Question: Okay, I am populating a list with listitembuttons based on cities that are searched. It will populate the list with a listitembutton for each city that matches the entered text. When I enter in a new city I want to remove the other listitembuttons and replace them with the new list of cities that I searched for. I am able to remove them using this piece of code.
'''
def clear_locations(self):
for x in self.search_results.adapter.data:
self.search_results.adapter.data.remove(x)
'''
If I use this function to print x i n self.search_results.adapter.data: for example when I searched London: it will print out four cities each in its own ListItemButton. However, it only removes the amount ListItemButtons equal to the amount of new ones created.
Say I search for london first and get four listitembuttons. Then I search for paris. It removes two of the london listitembuttons and adds two paris ones. If i search for murfreesboro, it would remove one of the london listitembuttons and add one murfreesboro one. What I don't get is that the four loop will go through and print all the cities in the data but will only remove the amount equal to the amount of new cities. Any help would be great.
here is the rest of my code:
main.py
'''
from kivy.app import App
from kivy.uix.boxlayout import BoxLayout
from kivy.properties import ObjectProperty, ListProperty, StringProperty, NumericProperty
from kivy.network.urlrequest import UrlRequest
import json
from kivy.adapters.listadapter import ListAdapter
from kivy.uix.listview import ListItemButton
class WeatherRoot(BoxLayout):
location_form = ObjectProperty()
current_weather = ObjectProperty()
def show_current_weather(self, location=None):
self.clear_widgets()
if location is not None:
self.current_weather = CurrentWeather(location=location)
if self.current_weather is None:
self.current_weather = CurrentWeather()
if location is None:
self.current_weather.location = location
self.current_weather.update_weather()
self.add_widget(self.current_weather)
def add_location(self):
self.clear_widgets()
self.add_widget(self.location_form)
class CurrentWeather(BoxLayout):
location = ListProperty(["NewYork", "US"])
conditions = StringProperty()
temp = NumericProperty()
temp_min = NumericProperty()
temp_max = NumericProperty()
wind = NumericProperty()
humidity = NumericProperty()
def update_weather(self):
weather_template = "http://api.openweathermap.org/data/2.5/weather?q={},{}&units=imperial&APID=a1bf58ef2e81e600af117e12e13e0ff1"
weather_url = weather_template.format(*self.location)
request = UrlRequest(weather_url, self.weather_retrieved)
def weather_retrieved(self, request, data):
self.conditions = data['weather'][0]['description']
self.temp = data['main']['temp']
self.temp_min = data['main']['temp_min']
self.temp_max = data['main']['temp_max']
self.wind = data['wind']['speed']
self.humidity = data['main']['humidity']
class LocationButton(ListItemButton):
location = ListProperty()
class AddLocationForm(BoxLayout):
search_input = ObjectProperty()
search_results = ObjectProperty()
def args_converter(self, index, data_item):
(city, country) = data_item
return {'location':(city,country)}
def web_error(self, *args, **kwargs):
self.search_results.data = ["Either the openweather.org is down", "or you are not connected to the interweb"]
def clear_locations(self):
for x in self.search_results.adapter.data:
self.search_results.adapter.data.remove(x)
def search_location(self):
self.clear_locations()
search_template = "http://api.openweathermap.org/data/2.5/find?q={}&type=like&APID=a1bf58ef2e81e600af117e12e13e0ff1"
search_url = search_template.format(self.search_input.text)
request = UrlRequest(search_url, self.found_location, on_error=self.web_error)
def found_location(self, request, data):
try:
cities = [(d['name'], d['sys']['country']) for d in data['list']]
except:
cities = ["No", "Citys Found"]
self.search_results.adapter.data[:]
self.search_results.adapter.data.extend(cities)
self.search_results._trigger_reset_populate()
class WeatherApp(App):
pass
if __name__ == '__main__':
WeatherApp().run()
'''
weather.kv
'''
#: import main main
#: import ListAdapter kivy.adapters.listadapter.ListAdapter
WeatherRoot:
<WeatherRoot>:
location_form: add_location_form
AddLocationForm:
id: add_location_form
<LocationButton>:
text: "{}({})".format(self.location[0], self.location[1])
size_hint_y: None
height: "40dp"
color: [1, 1, 1, 1]
deselected_color: 0,.8,.5,1
on_press: app.root.show_current_weather(self.location)
<CurrentWeather>:
orientation: 'vertical'
Label:
text: "{}({})".format(root.location[0], root.location[1])
Label:
text: root.conditions
Label:
text: "Current Temp: {}".format(root.temp)
Label:
text: "Low: {}".format(root.temp_min)
Label:
text: "High: {}".format(root.temp_max)
Label:
text: "Wind Speed: {}".format(root.wind)
Label:
text: "Humiditity: {}".format(root.humidity)
BoxLayout:
orientation: 'horizontal'
size_hint_y: None
height: "40dp"
Button:
text: "Add Location"
on_press: app.root.add_location()
Button:
text: "Forcast"
<AddLocationForm>:
orientation: 'vertical'
search_input: search_box
search_results: search_results_list
BoxLayout:
size_hint_y: None
height: "40dp"
TextInput:
id: search_box
focus: True
multiline: False
size_hint_x: 50
on_text_validate: root.search_location()
Button:
text: 'Search'
size_hint_x: 25
on_press: root.search_location()
Button:
text: 'Current Location'
size_hint_x: 25
ListView:
id: search_results_list
adapter:
ListAdapter(data = [], cls = main.LocationButton, args_converter = root.args_converter)
'''
So if I use the for loop to print x in self.search_results.adapter.data while searching for paris after searching london I get this in the console:
'''
(u'London', u'CA')
(u'London', u'GB')
(u'London Borough of Harrow', u'GB')
(u'Londonderry County Borough', u'GB')
'''
But if I use remove(x) for x in self.search_results.adapter.data: then I get this while searching for paris after searching for london:

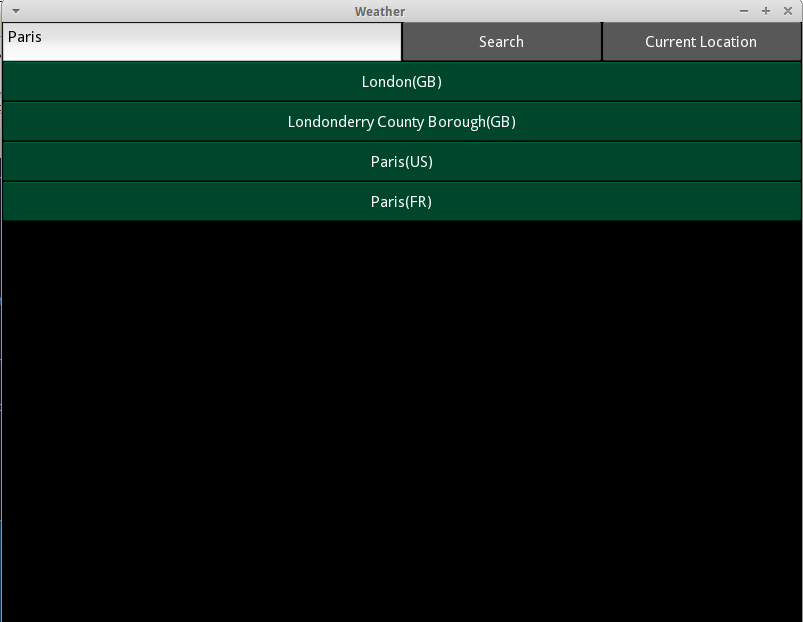
Answer: UPDATE! Found a great solution!
If anyone else has this problem I solved it with
'''
def clear_locations(self):
del self.search_results.adapter.data[:]
'''